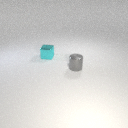
small gray metal cylinder to the right of small cyan metal cube